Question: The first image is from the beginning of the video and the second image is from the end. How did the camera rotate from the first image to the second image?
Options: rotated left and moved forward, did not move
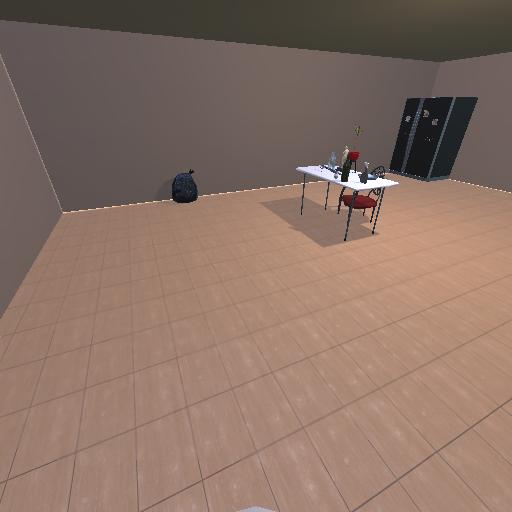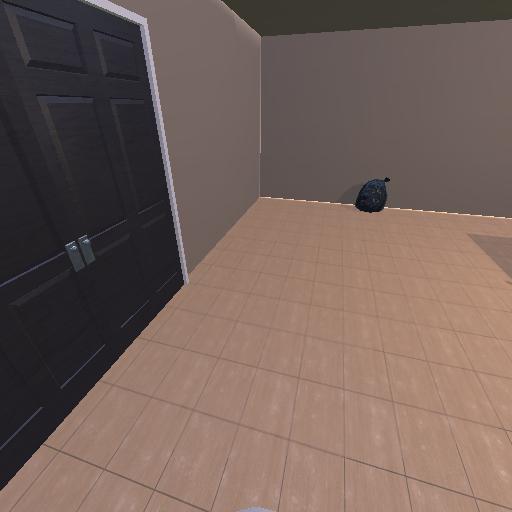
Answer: rotated left and moved forward